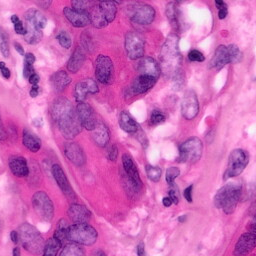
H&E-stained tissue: Pancreatic